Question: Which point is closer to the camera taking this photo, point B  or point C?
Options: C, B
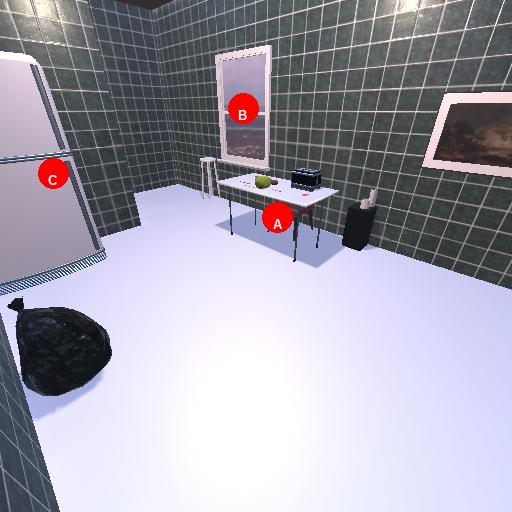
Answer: C